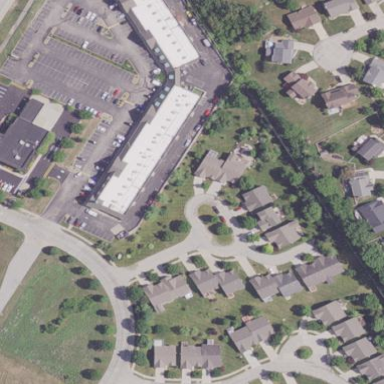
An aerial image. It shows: Commercial building.